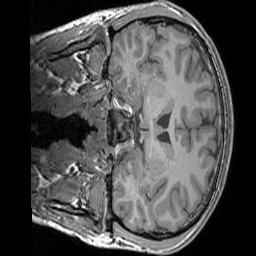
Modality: T1w
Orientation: coronal
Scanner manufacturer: siemens
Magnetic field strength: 3 T
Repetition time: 1.83 s
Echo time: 0.00303 s